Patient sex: M
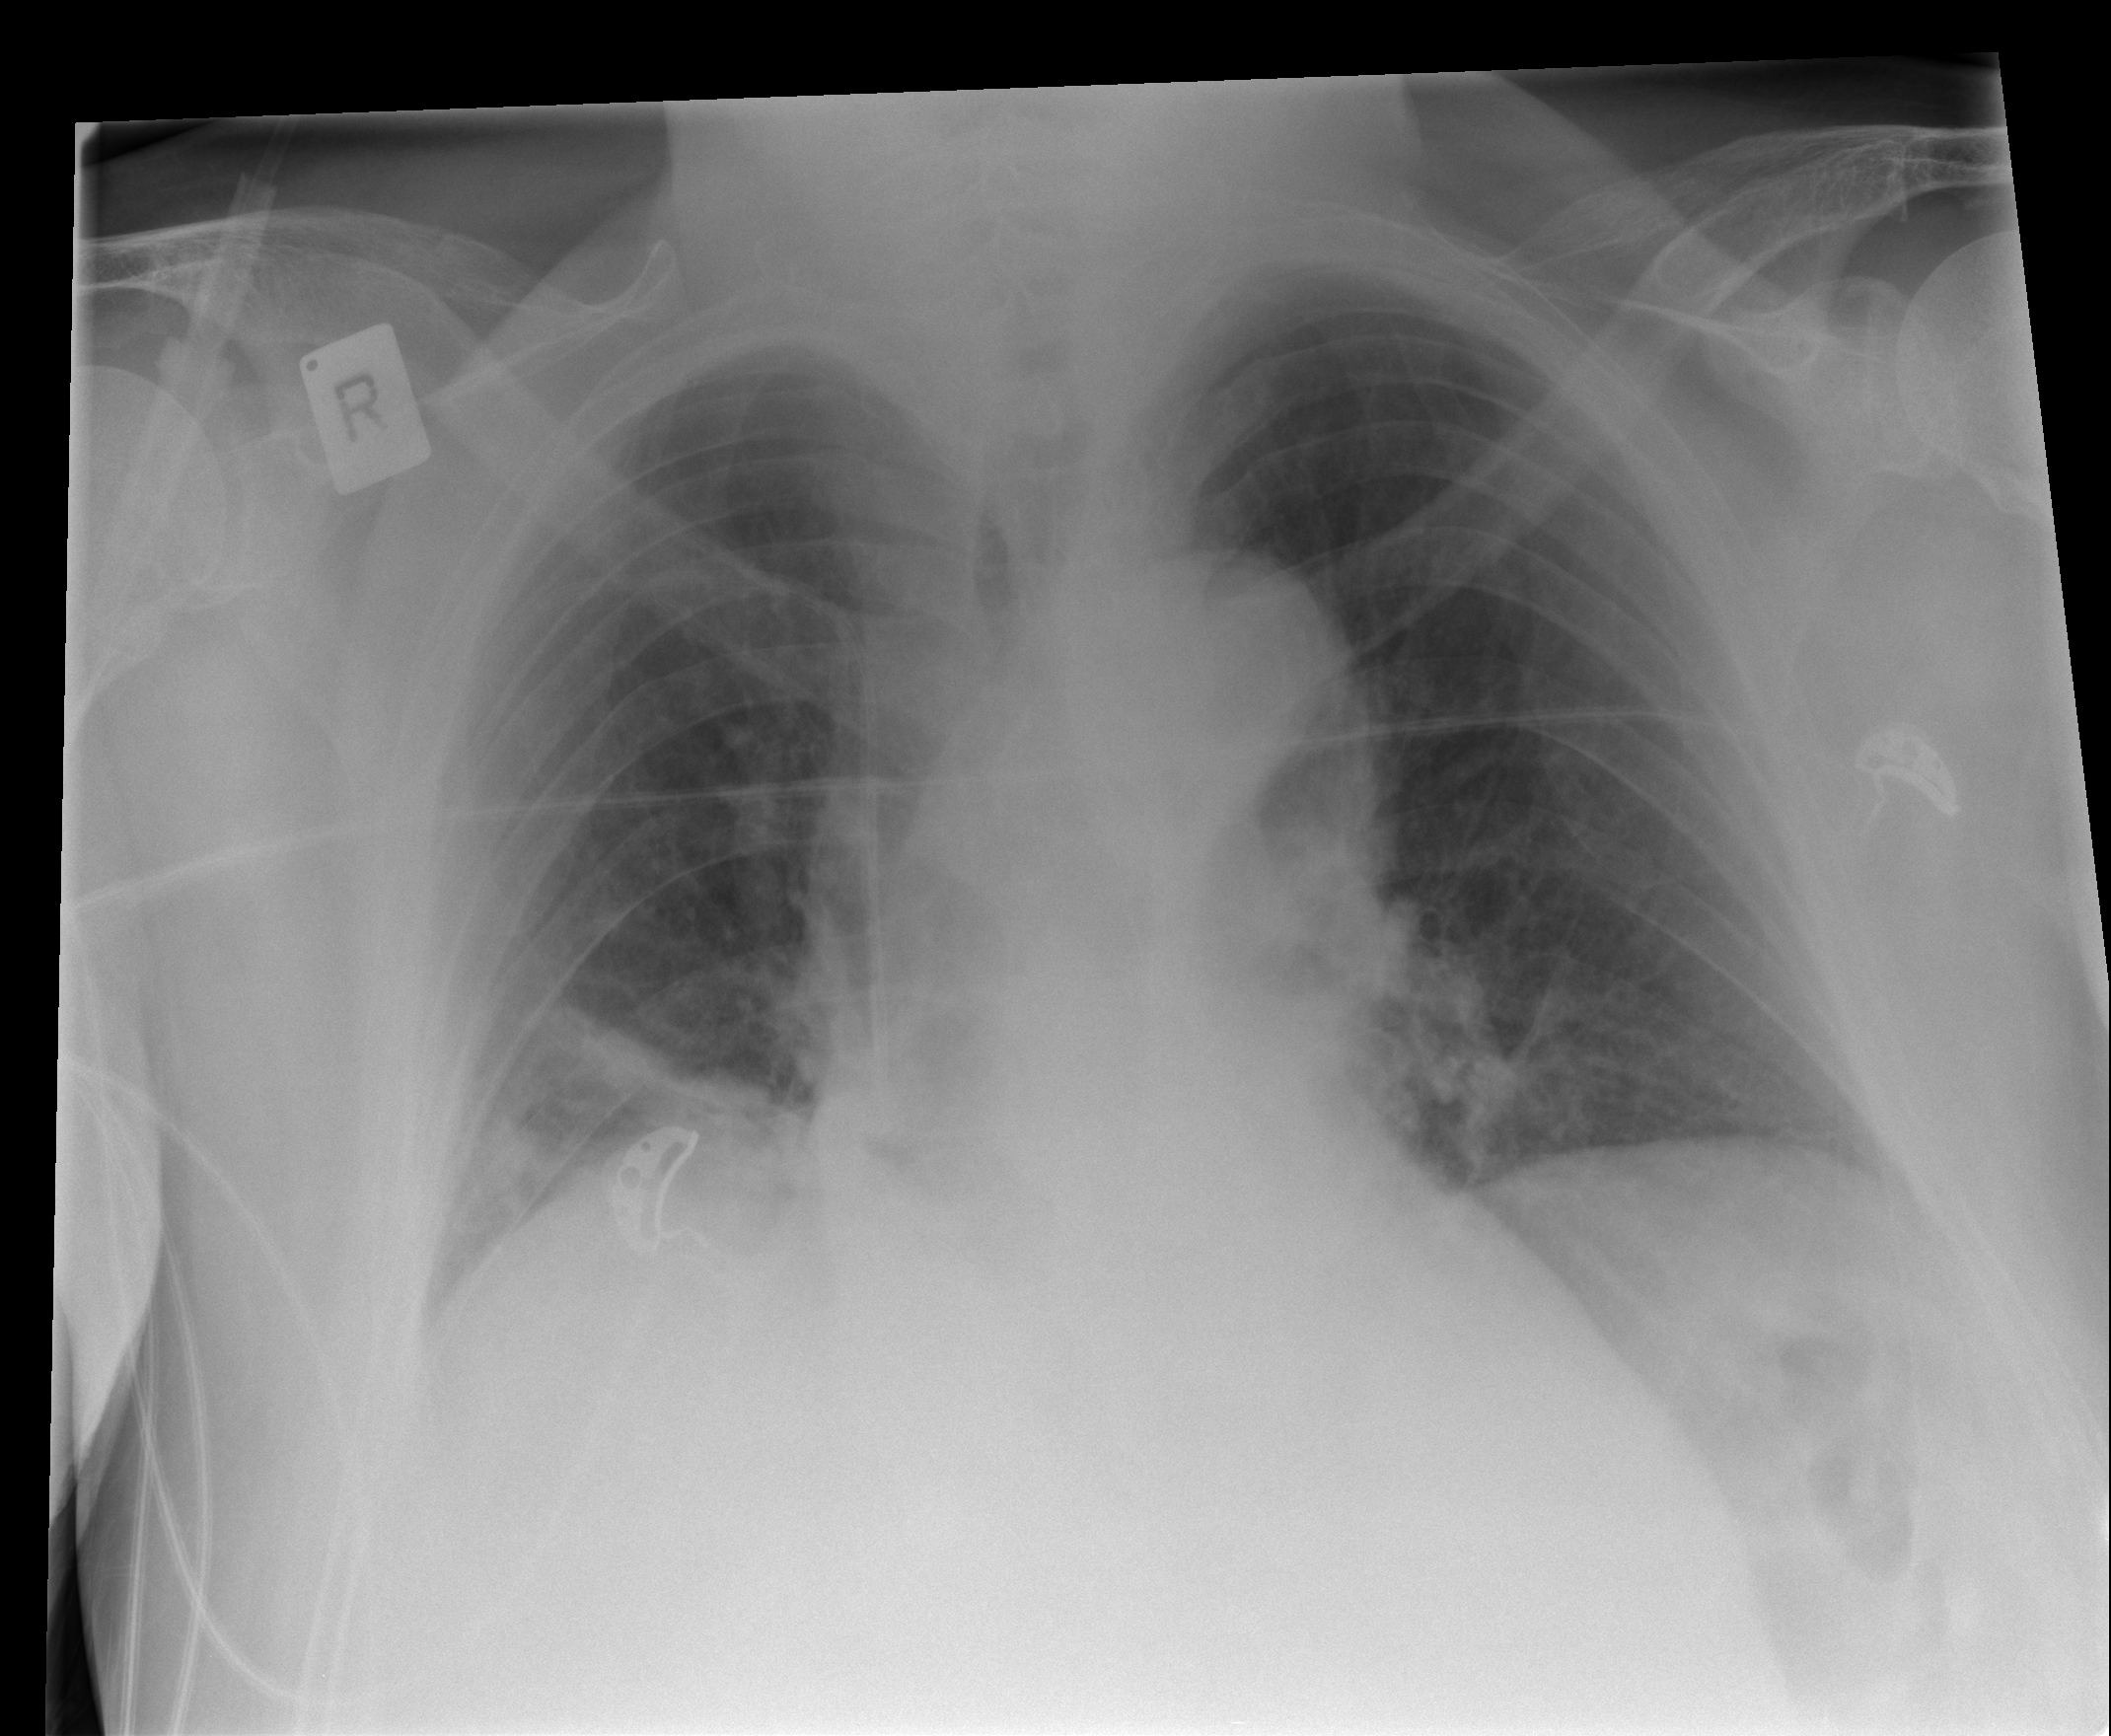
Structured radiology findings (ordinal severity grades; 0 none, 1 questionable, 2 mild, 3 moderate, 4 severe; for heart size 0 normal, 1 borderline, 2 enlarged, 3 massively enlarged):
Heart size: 0
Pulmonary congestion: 2
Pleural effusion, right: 0
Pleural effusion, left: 0
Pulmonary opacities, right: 1
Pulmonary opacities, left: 1
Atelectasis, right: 2
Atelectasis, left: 2